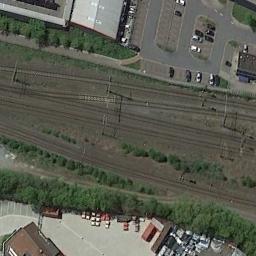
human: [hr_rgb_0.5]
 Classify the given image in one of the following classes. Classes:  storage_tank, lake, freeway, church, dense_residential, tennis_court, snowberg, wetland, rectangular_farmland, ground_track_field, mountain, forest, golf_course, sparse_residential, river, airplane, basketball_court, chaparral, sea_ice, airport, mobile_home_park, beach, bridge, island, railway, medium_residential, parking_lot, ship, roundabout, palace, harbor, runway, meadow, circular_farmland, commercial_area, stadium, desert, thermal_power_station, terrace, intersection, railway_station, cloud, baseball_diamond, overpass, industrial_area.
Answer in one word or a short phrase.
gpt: railway